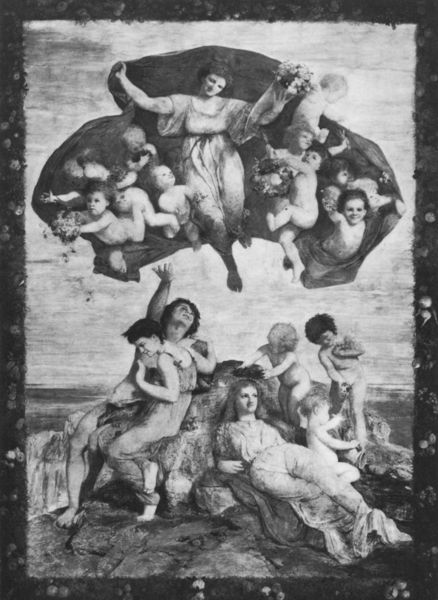
Titel: Flora (Wandbild aus dem Treppenhaus des Museum an der Augustinergasse in Basel)
Künstler: Arnold Böcklin
Standort: Basel, Museum an der Augustinergasse (EU - CH)
Schlagwörter: akt, himmel, nackt, wolken, frauen, blumen, frau, männer, weiss, tuch, rahmen, bild, horizont, haare, mantel, personen, girlande, fliegen, kinder, engel, früchte, liegen, rand, oben, griff, mond, geben, schwarzweiss, venus, putten, anbetung, heiligenbild, bringen, puti, lüftlmalerei, einhüllen, 17. jahrhundert, #himmel